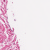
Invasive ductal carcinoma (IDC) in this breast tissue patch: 0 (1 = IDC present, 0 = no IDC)